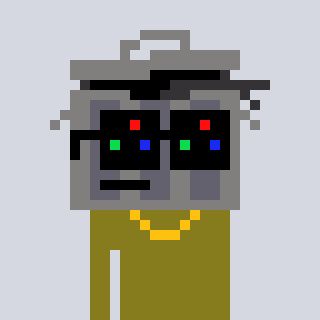
a pixel art character with square black sunglasses, a trashcan-shaped head and a gunk-colored body on a cool background